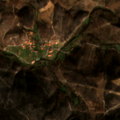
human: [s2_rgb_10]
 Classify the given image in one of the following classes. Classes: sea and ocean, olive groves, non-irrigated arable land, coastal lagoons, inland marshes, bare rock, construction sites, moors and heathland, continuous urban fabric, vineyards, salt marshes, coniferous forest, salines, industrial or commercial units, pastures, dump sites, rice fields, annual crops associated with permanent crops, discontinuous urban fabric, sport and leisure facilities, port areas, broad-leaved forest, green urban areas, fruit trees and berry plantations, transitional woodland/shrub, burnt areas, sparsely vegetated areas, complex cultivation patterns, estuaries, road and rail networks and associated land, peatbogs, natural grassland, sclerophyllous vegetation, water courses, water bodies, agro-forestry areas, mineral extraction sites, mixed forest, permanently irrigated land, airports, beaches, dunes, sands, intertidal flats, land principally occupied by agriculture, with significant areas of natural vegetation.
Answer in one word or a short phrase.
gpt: complex cultivation patterns, transitional woodland/shrub